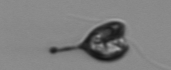
Label: Pyramimonas_longicauda